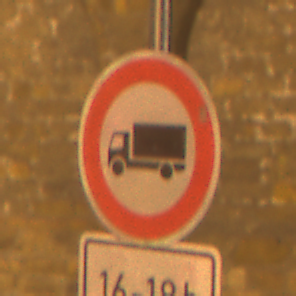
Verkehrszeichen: VerbotFuerKraftfahrzeugeUeberDreiKommaFuenfTonnen
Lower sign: ZeitangabenOhneBeschraenkungAufWochentage1
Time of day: Night
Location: Outdoor (Urban)
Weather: Clear
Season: NotSpecified
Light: Artificial